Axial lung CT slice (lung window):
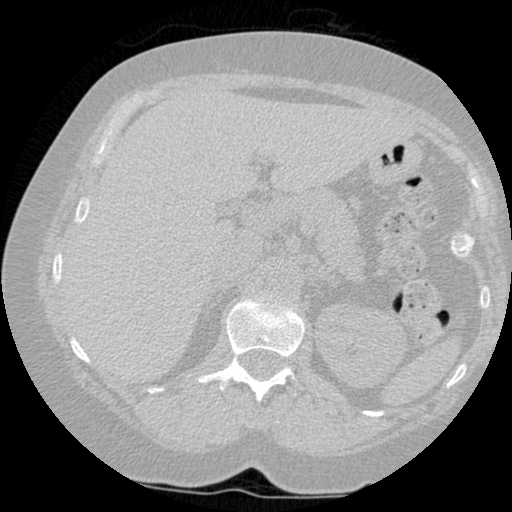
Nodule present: no